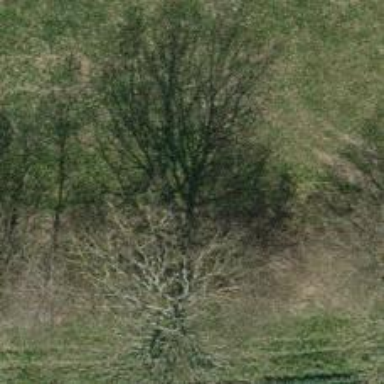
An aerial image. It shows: Single tag "natural: tree."